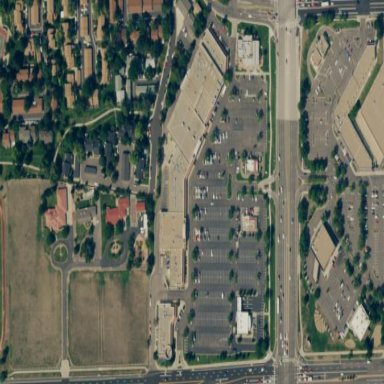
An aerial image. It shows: Commercial area.